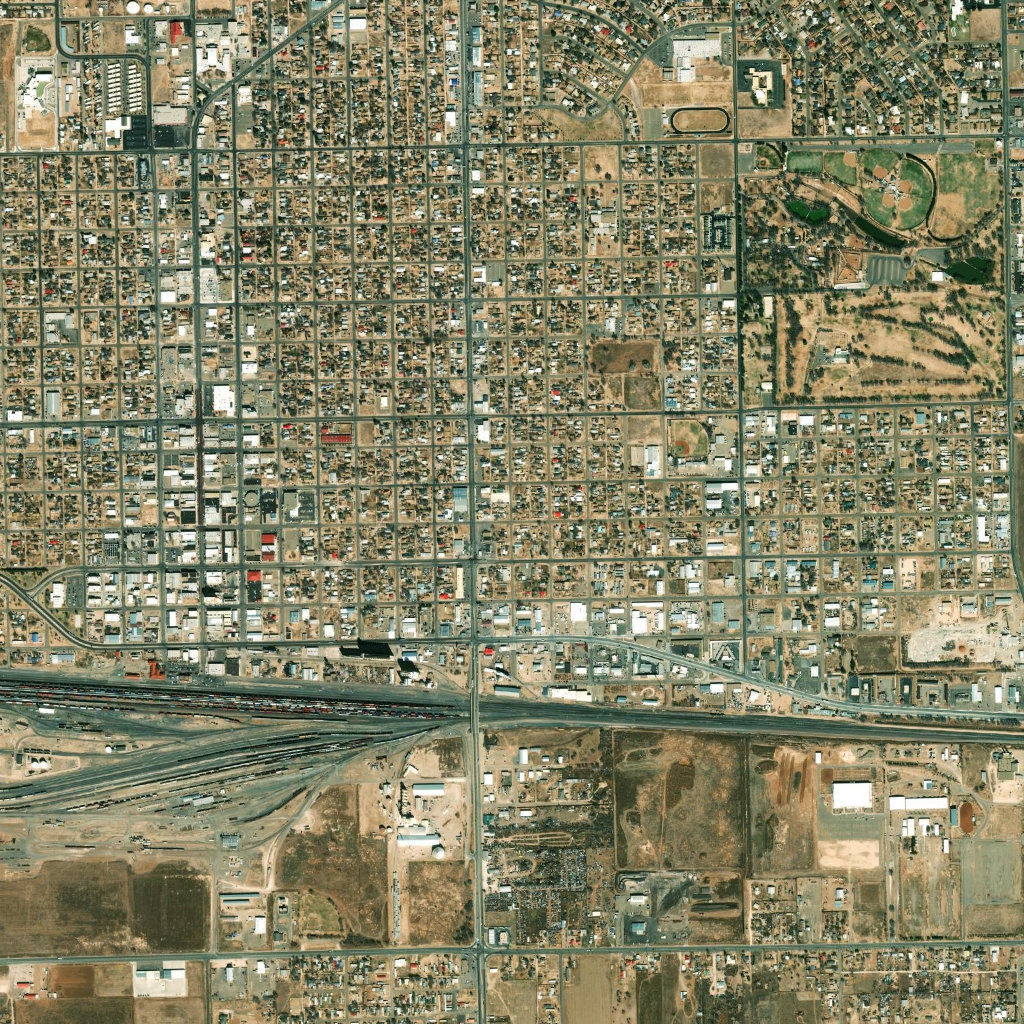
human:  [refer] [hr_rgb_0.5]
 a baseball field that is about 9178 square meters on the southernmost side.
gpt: <box>[[29, 87, 33, 90, 0]]</box>